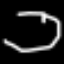
Label: octagon